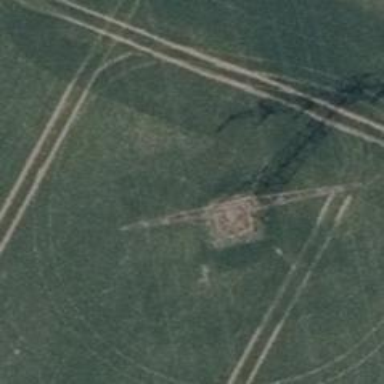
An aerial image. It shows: Power tower.